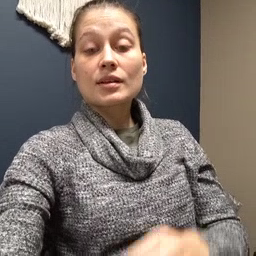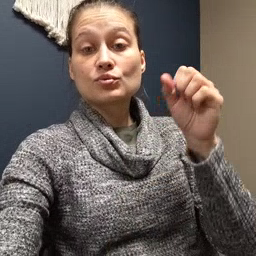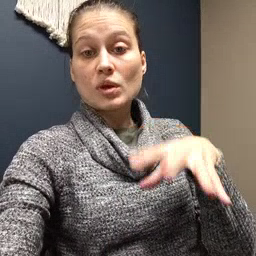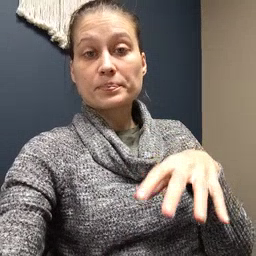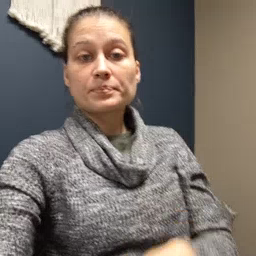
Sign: drop